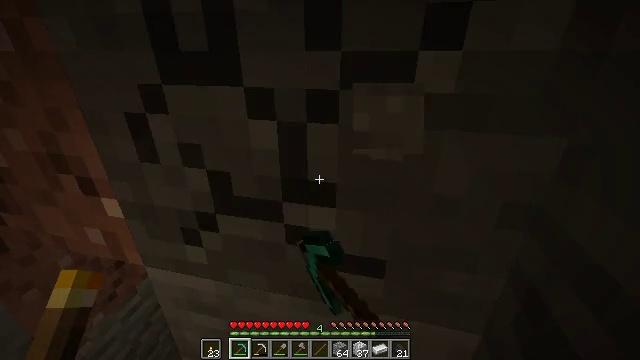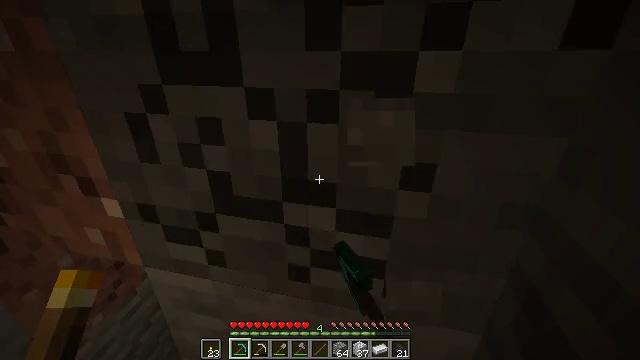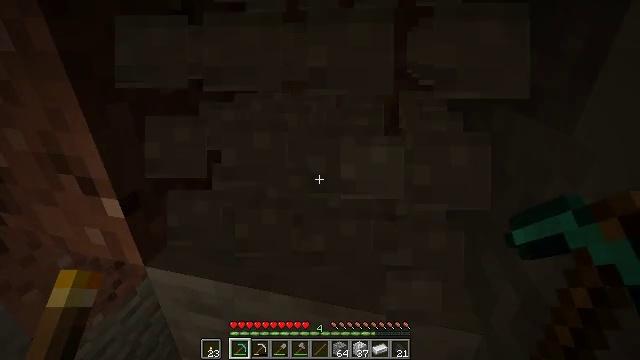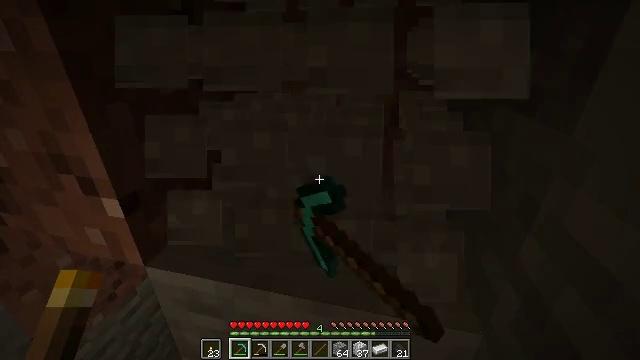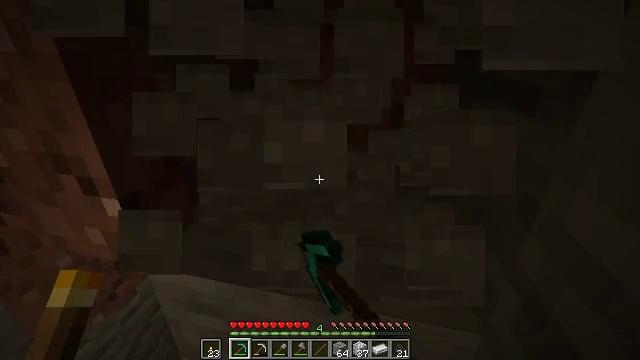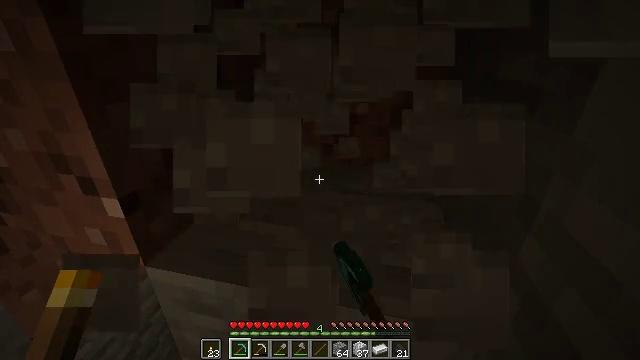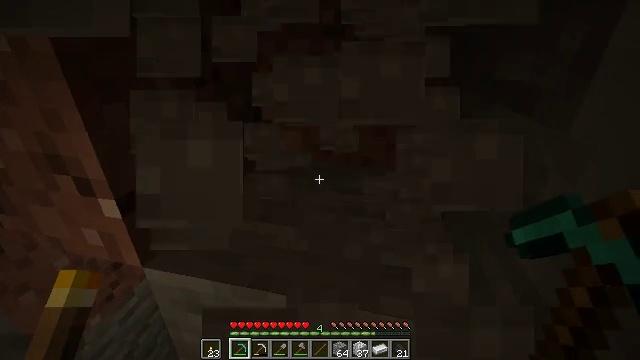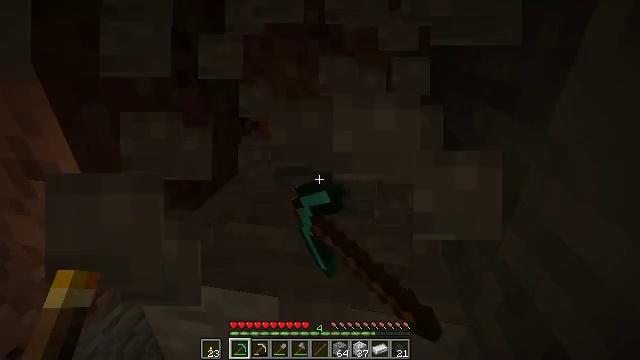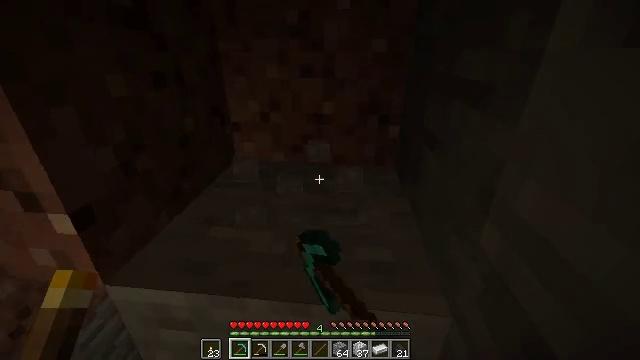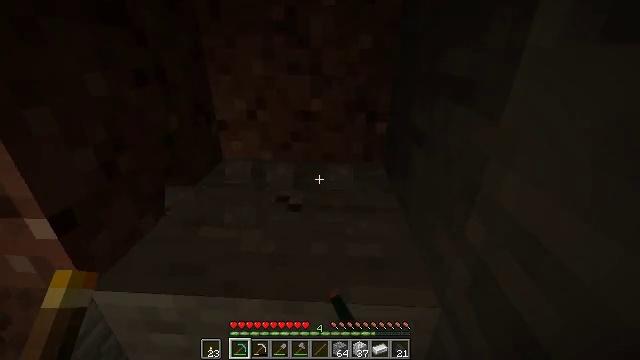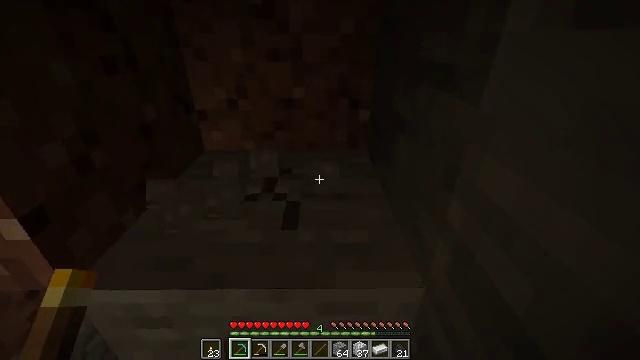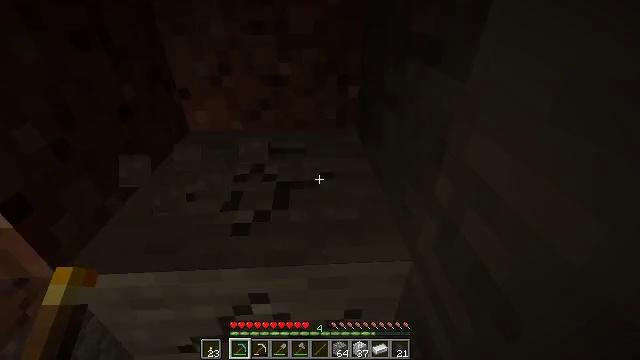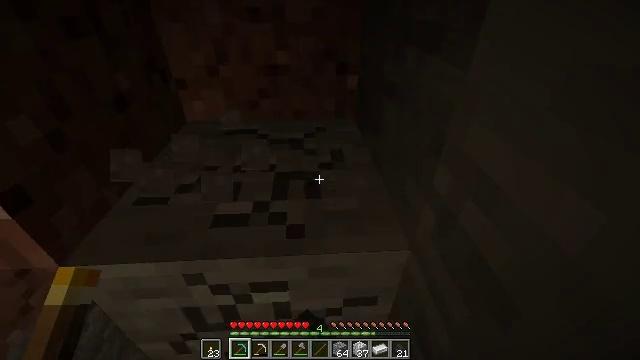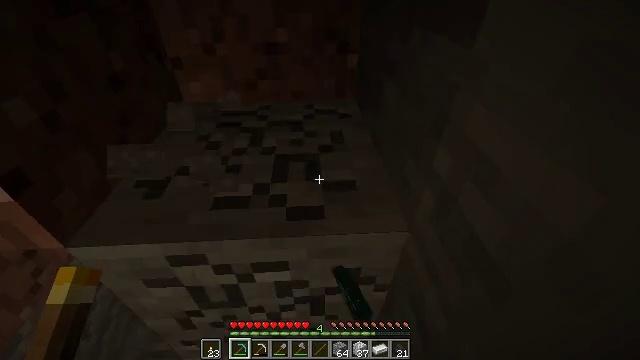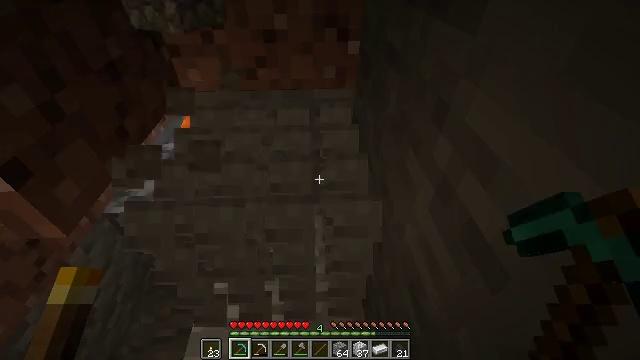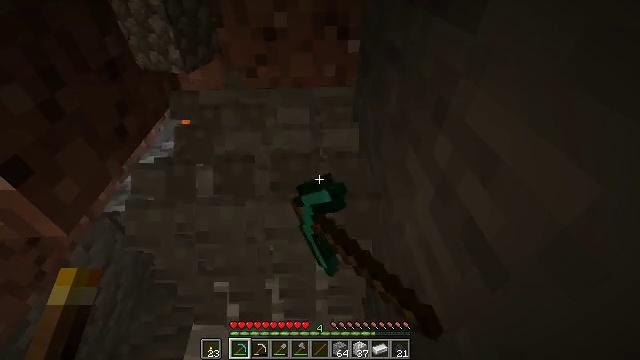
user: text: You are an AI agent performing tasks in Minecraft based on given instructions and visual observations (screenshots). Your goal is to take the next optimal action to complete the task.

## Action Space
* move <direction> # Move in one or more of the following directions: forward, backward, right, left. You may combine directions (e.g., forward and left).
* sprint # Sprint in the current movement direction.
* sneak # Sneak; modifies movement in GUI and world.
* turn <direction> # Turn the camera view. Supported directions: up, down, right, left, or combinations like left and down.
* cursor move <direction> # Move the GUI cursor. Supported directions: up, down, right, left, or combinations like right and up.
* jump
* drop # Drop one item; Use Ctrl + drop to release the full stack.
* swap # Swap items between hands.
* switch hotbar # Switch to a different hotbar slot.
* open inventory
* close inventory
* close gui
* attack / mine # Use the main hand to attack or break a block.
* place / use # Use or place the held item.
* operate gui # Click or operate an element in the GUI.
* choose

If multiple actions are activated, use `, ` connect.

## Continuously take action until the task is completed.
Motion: motion action
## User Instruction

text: Break the stone block.
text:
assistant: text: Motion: attack / mine
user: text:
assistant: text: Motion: attack / mine
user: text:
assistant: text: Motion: attack / mine
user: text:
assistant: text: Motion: attack / mine
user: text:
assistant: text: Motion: attack / mine
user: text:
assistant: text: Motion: attack / mine
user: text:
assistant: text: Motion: turn right, attack / mine
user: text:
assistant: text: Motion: turn right, attack / mine
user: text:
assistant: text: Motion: turn right, attack / mine
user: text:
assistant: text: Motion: turn right and down, attack / mine
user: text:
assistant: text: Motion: turn right and down, attack / mine
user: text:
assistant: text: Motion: turn down, attack / mine
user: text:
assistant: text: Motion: turn down, attack / mine
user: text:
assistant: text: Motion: turn down, attack / mine
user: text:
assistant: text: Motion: attack / mine
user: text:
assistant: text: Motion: attack / mine
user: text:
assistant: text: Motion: attack / mine
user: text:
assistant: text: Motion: attack / mine
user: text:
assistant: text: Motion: turn up, attack / mine
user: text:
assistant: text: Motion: turn left and up, attack / mine
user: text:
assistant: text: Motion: turn left and up, attack / mine
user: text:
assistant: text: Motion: turn left and up, attack / mine
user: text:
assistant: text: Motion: turn up, attack / mine
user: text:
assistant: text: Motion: attack / mine
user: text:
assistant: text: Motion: attack / mine
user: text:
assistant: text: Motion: attack / mine
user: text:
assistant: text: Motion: attack / mine
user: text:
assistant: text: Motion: attack / mine
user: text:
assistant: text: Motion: attack / mine
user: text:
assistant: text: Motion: attack / mine